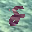
Label: 8